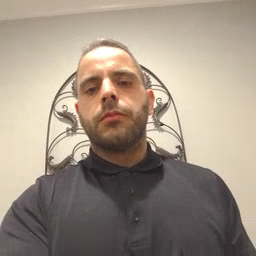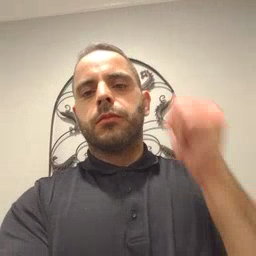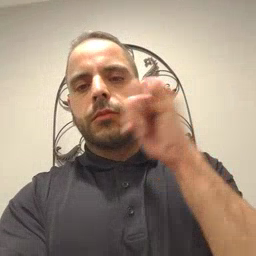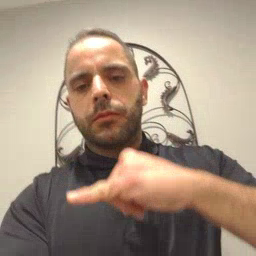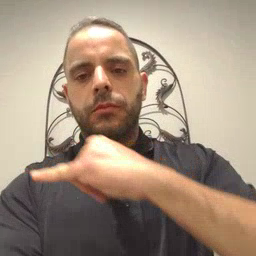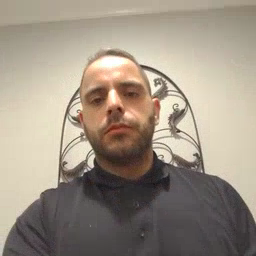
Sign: backyard